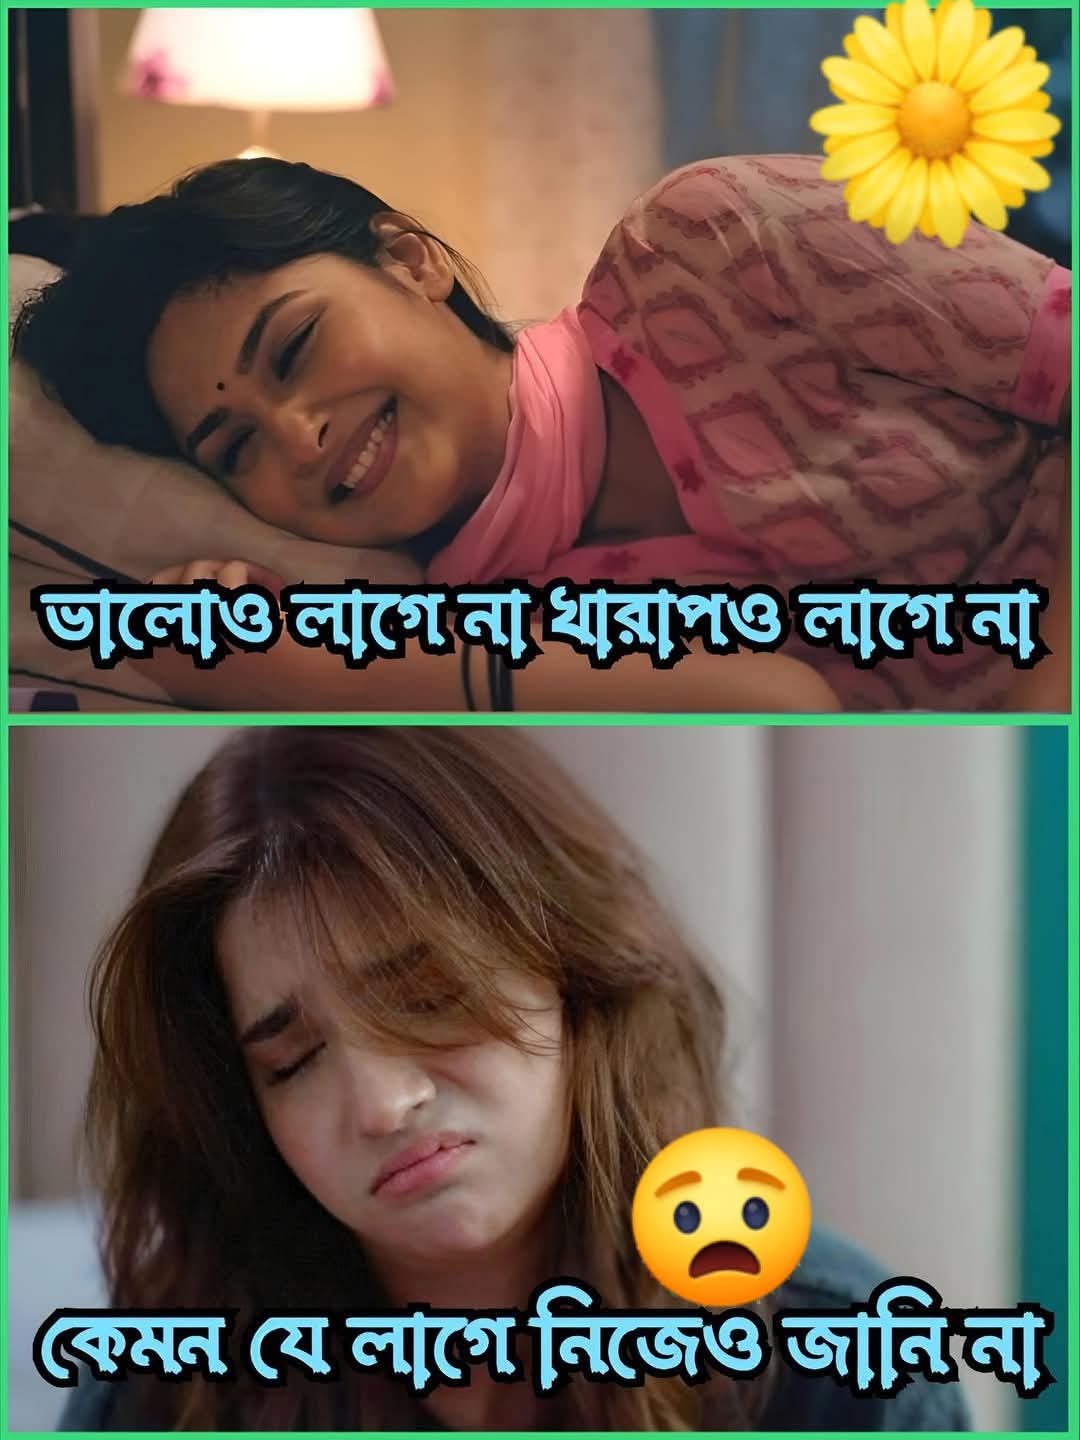
Text: ভালোও লাগে না খারাপও লাগে না
কেমন যে লাগে নিজেও জানি না
Label: Non Hate